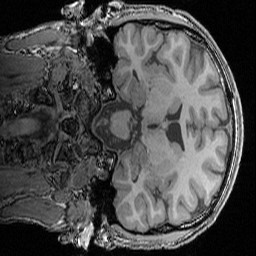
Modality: T1w
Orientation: coronal
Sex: male
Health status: ill
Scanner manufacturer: siemens
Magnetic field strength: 3 T
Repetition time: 1.57 s
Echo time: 0.00342 s